Interaction volume radius: 5 \u00c5
Interaction volume height: 10 \u00c5
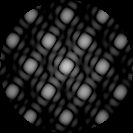
Disorder parameter: 0.04145